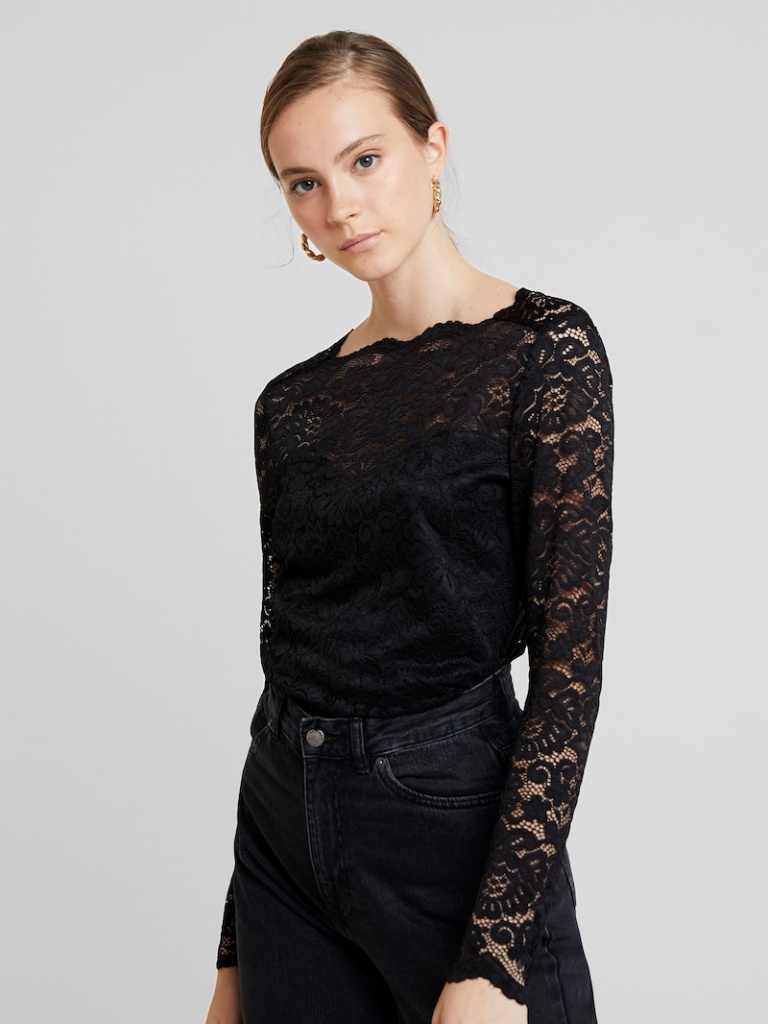
lace tight a long-sleeved with the sleeves down hip length Fully Tucked in off-shoulder blouse